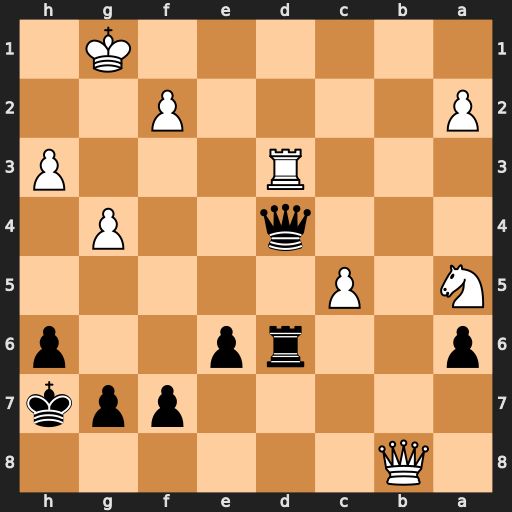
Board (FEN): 1Q6/5ppk/p2rp2p/N1P5/3q2P1/3R3P/P4P2/6K1
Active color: b
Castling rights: -
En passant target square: -
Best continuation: Qa1+ Kg2 Rxd3